Field crop: maize
Growth stage: 2
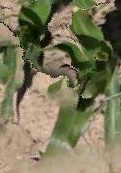
Species: maize